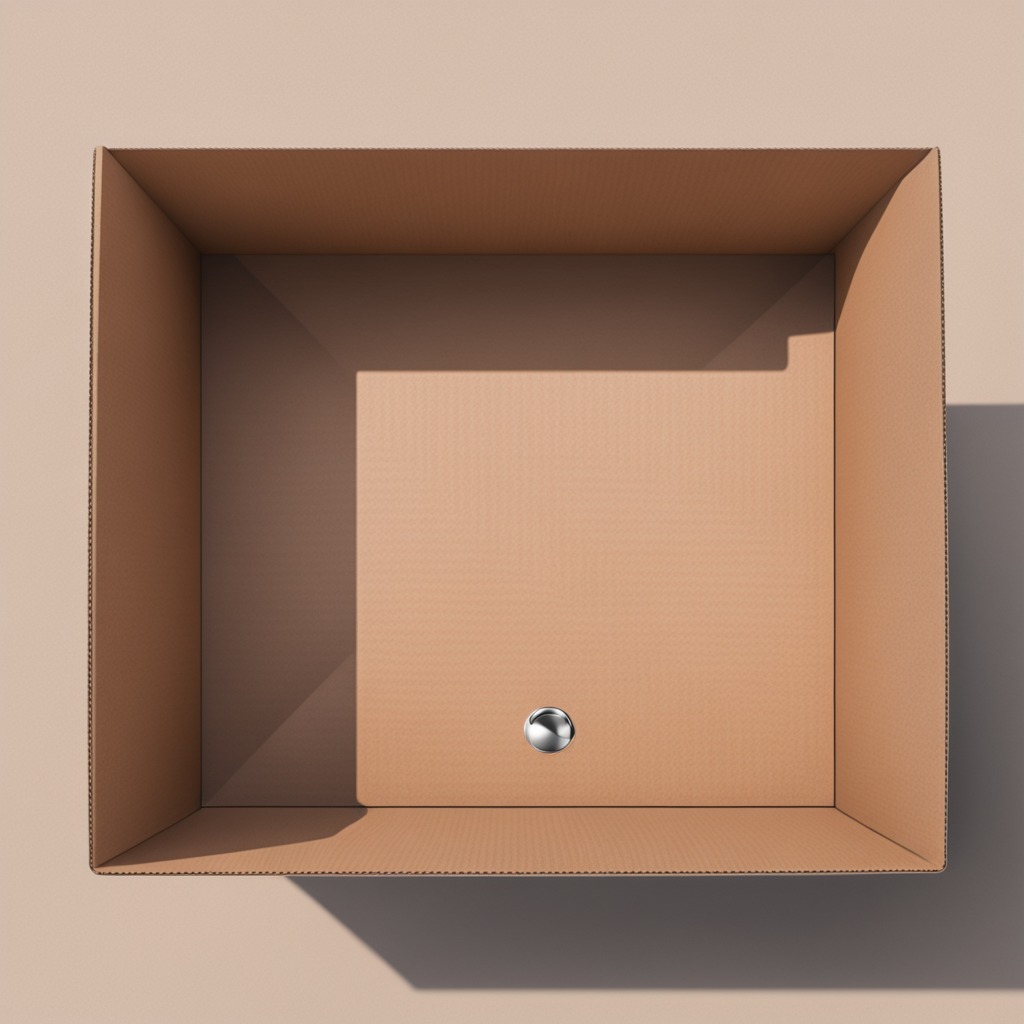
A metal nut lies on the cardboard box surface.